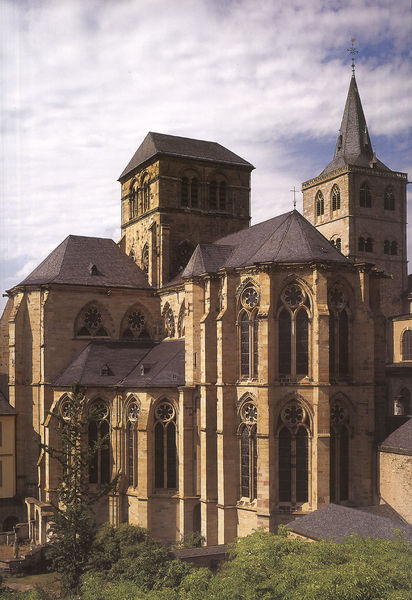
Titel: Liebfrauenkirche in Trier
Standort: Trier, Liebfrauenkirche (EU - D - RP)
Schlagwörter: baum, blau, himmel, weiß, wolken, kirchturm, fenster, glas, pfeiler, schwarz, dach, gebäude, architektur, büsche, kirche, gotik, turm, dächer, farbe, spitz, foto, burg, kloster, kreuz, türme, dom, kathedrale, sandstein, gotisch, apsis, romanik, chor, abtei, rosetten, masswerk, kurche, kreuzbögen, büschee, kethetrale